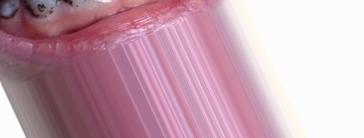
Condition: Tooth Discoloration